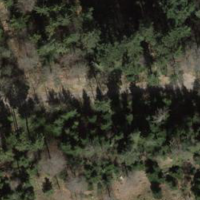
EUNIS habitat code: 44
Species observed at this site:
Lamium galeobdolon